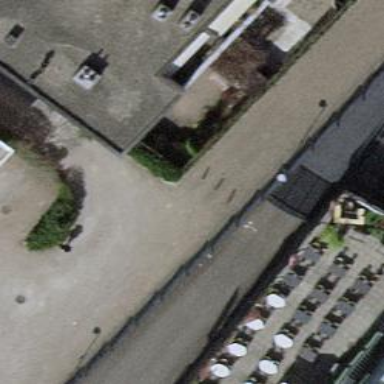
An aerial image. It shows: Bollard barrier.